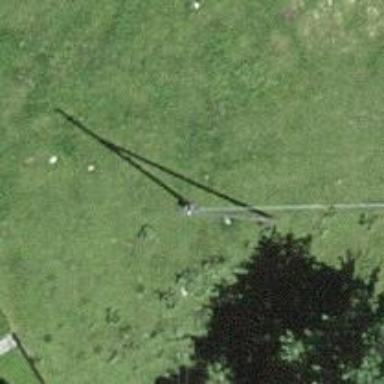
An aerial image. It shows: Power pole.